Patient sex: F
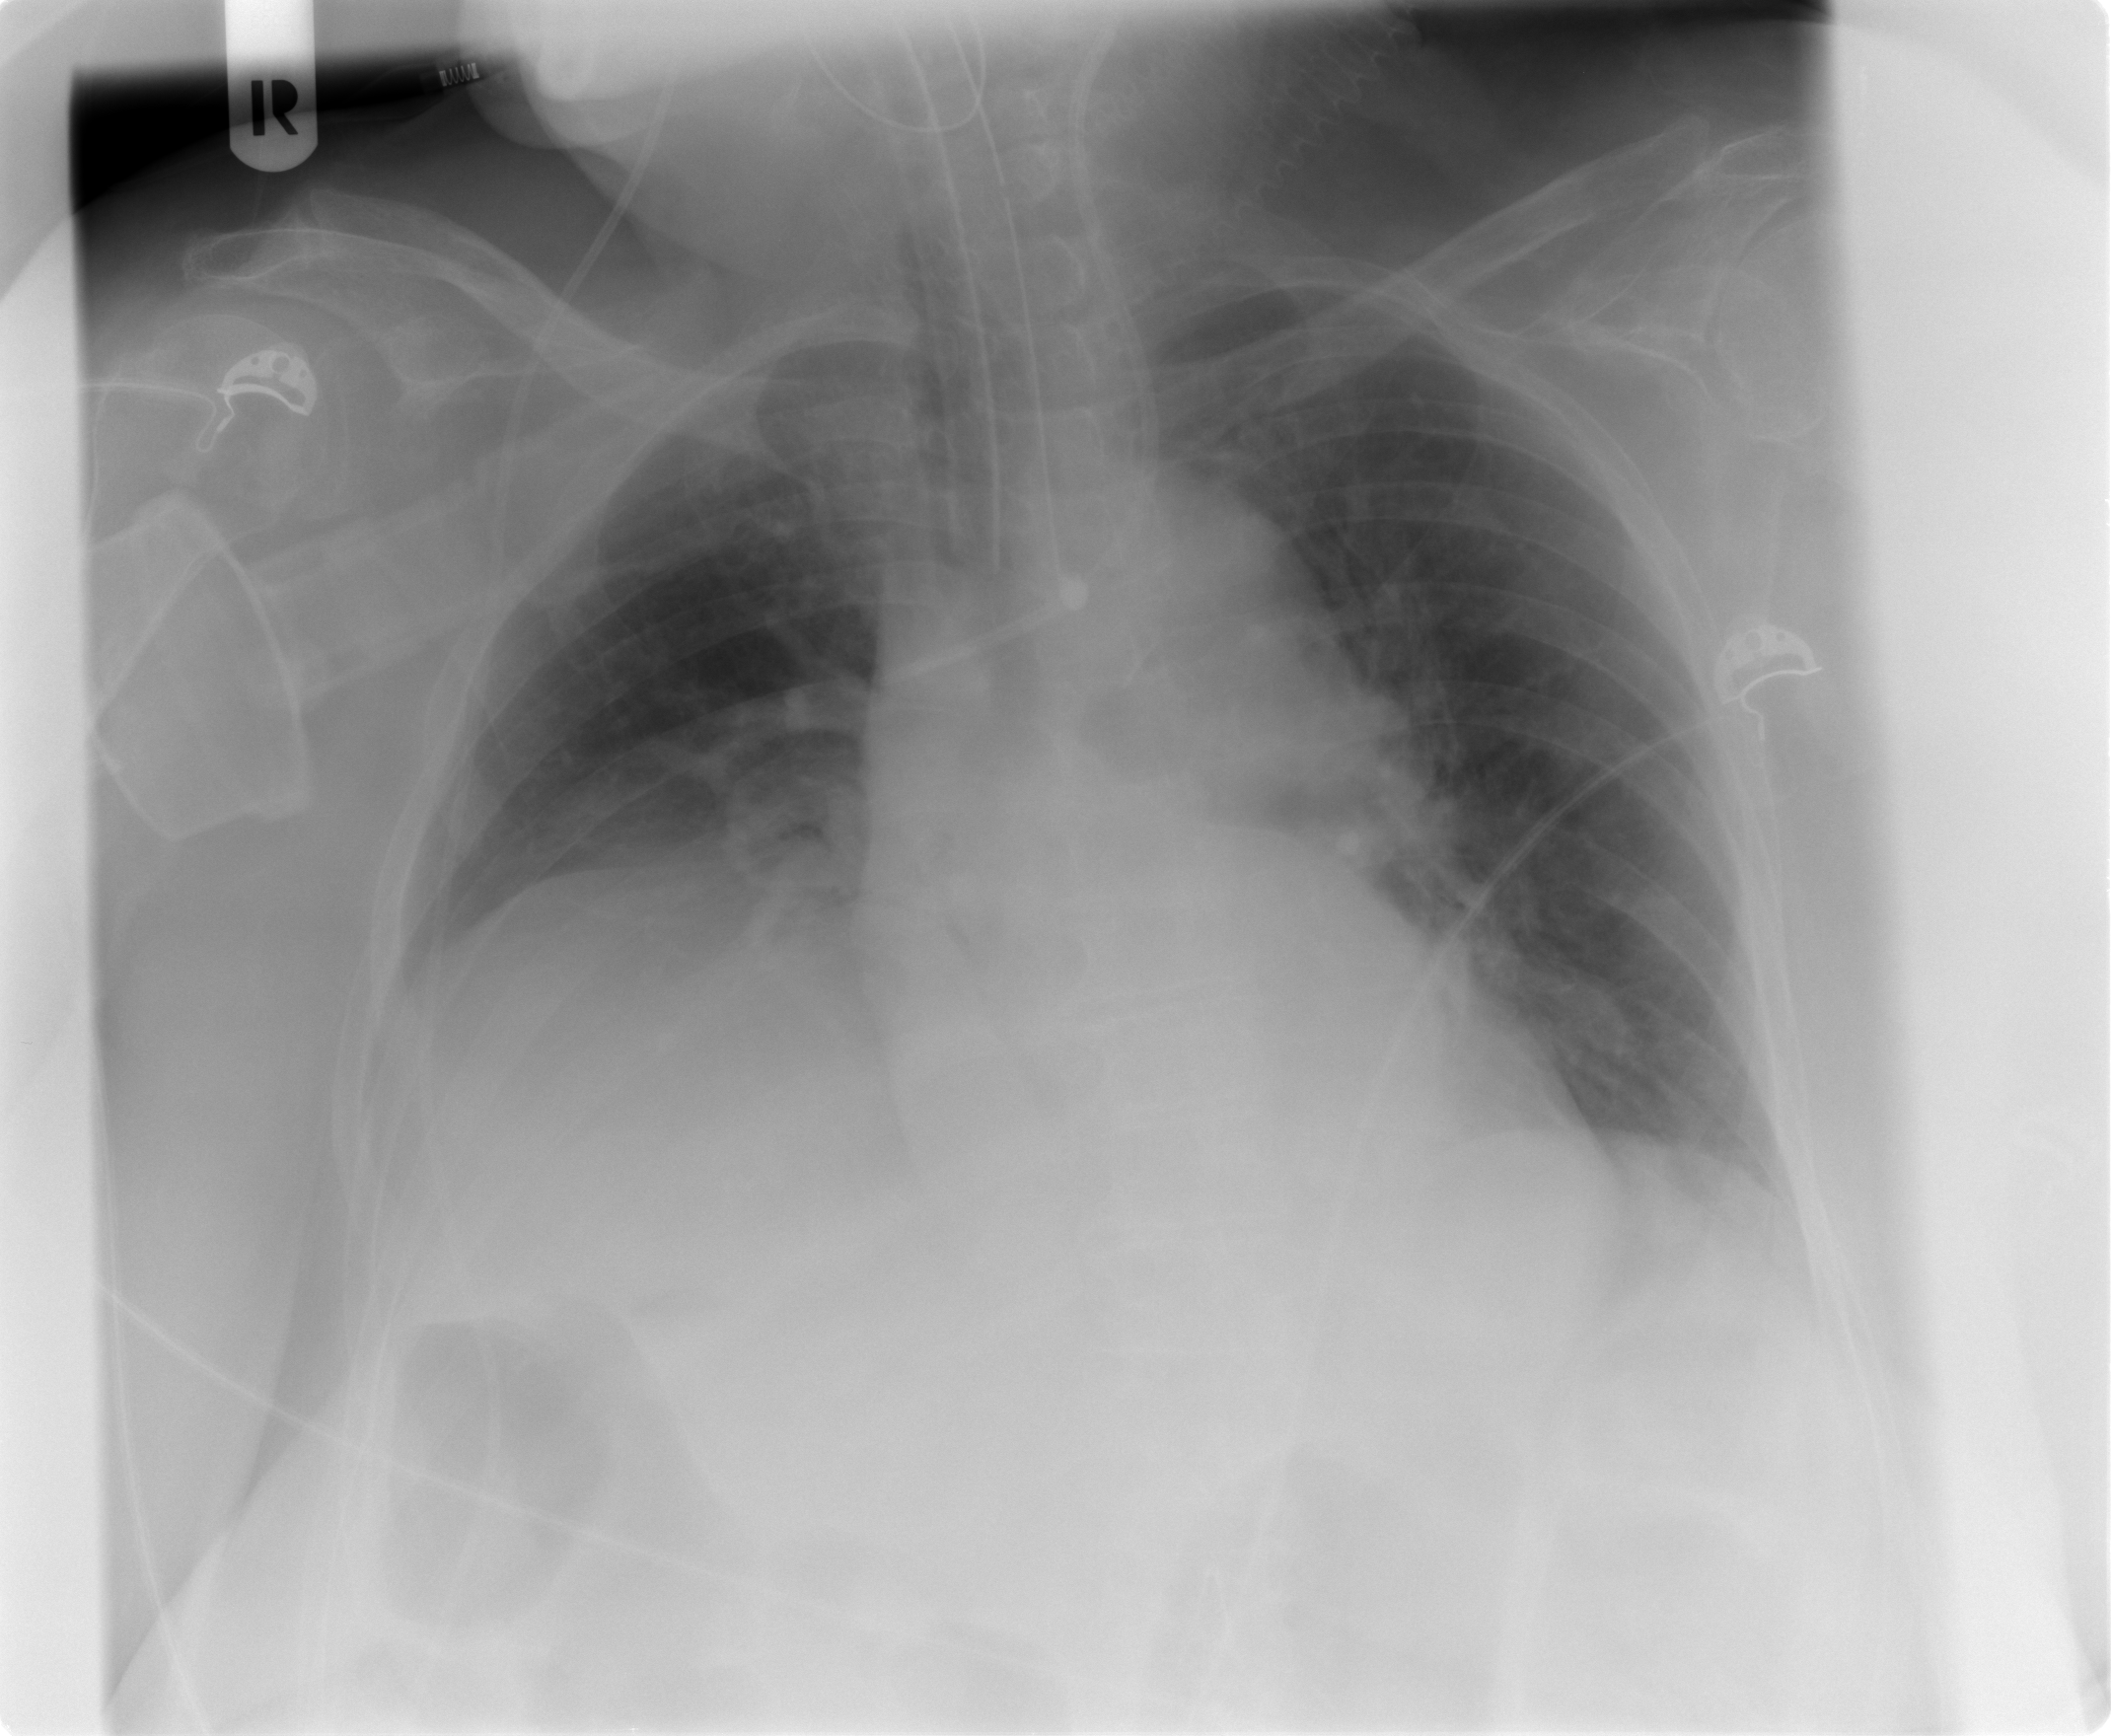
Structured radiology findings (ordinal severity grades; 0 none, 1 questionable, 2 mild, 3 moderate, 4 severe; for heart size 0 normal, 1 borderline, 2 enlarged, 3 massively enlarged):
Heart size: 0
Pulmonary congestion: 0
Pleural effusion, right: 0
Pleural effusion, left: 0
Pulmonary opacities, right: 0
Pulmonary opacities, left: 0
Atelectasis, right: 2
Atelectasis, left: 0